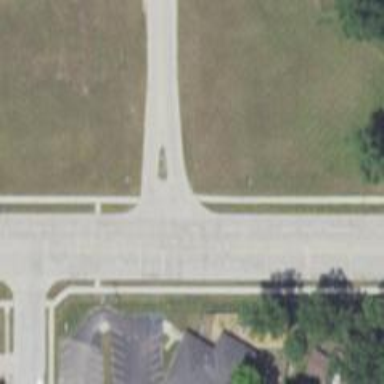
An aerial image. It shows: Secondary road.